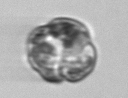
Label: Karenia